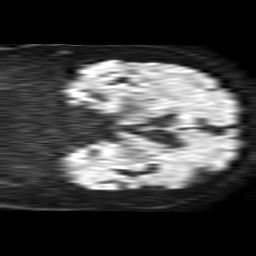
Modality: TRACE
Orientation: coronal
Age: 72
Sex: male
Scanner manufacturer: philips
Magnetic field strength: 1.5 T
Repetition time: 3.713 s
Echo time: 0.09555 s